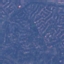
Land use / land cover class: Residential